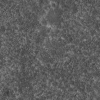
Atmospheric dust classification: not_dusty